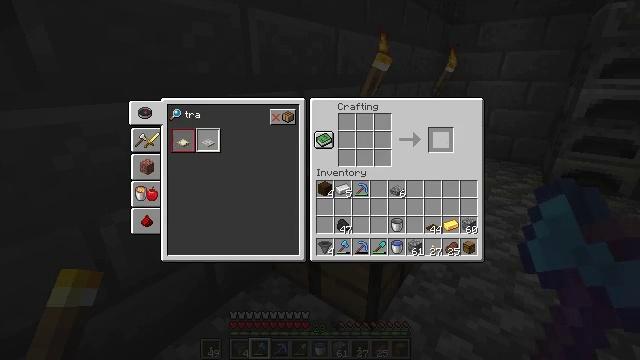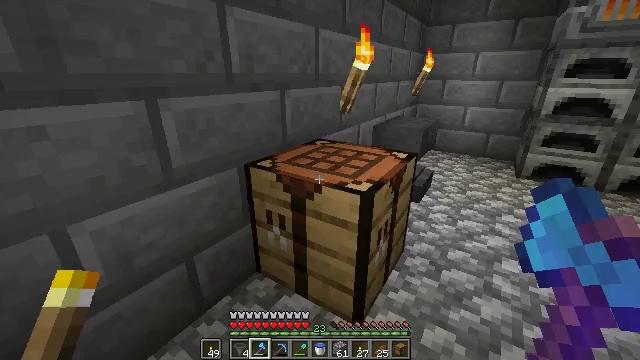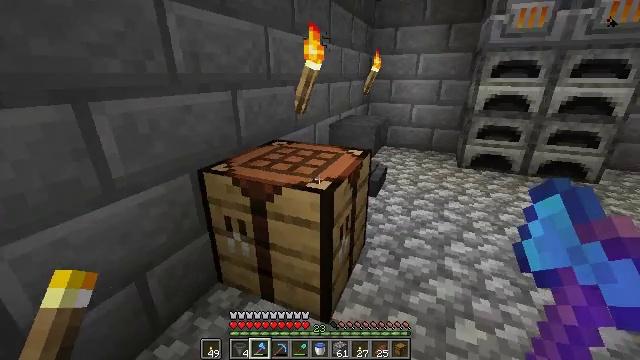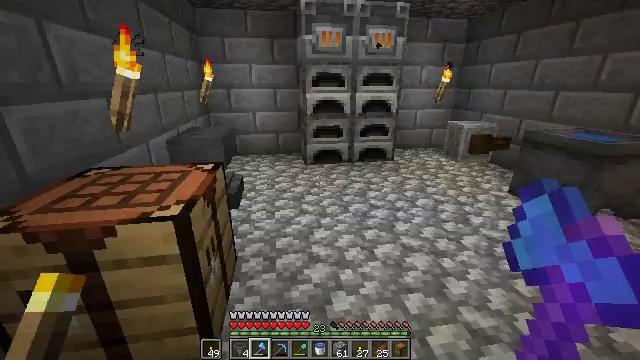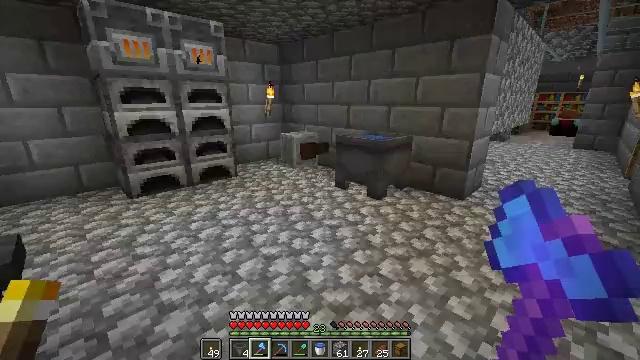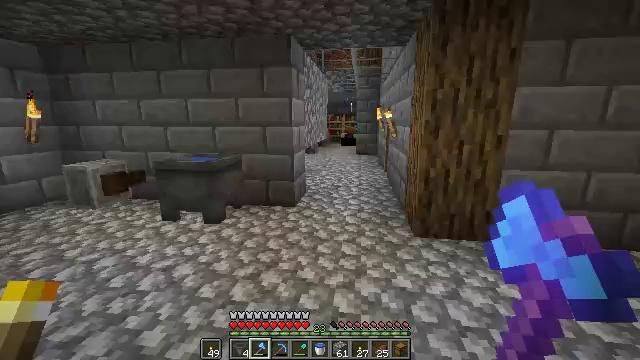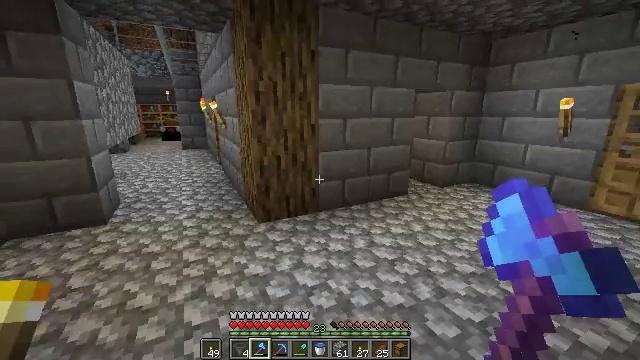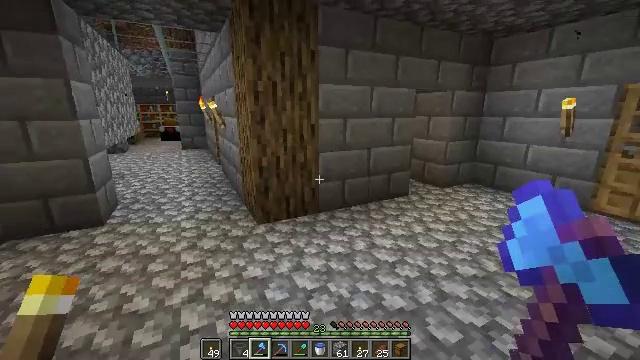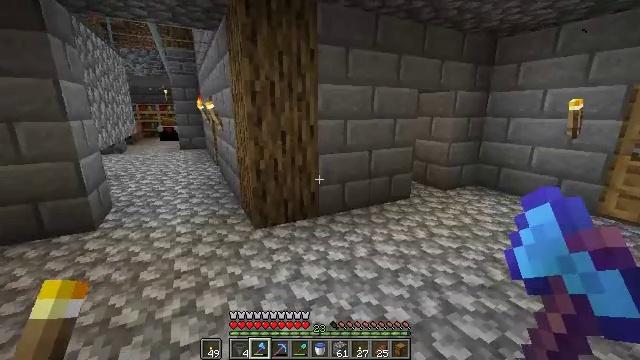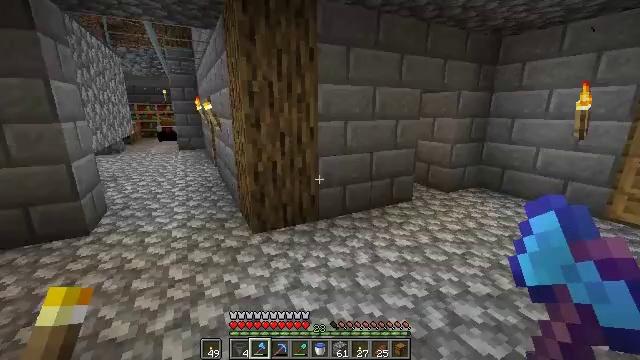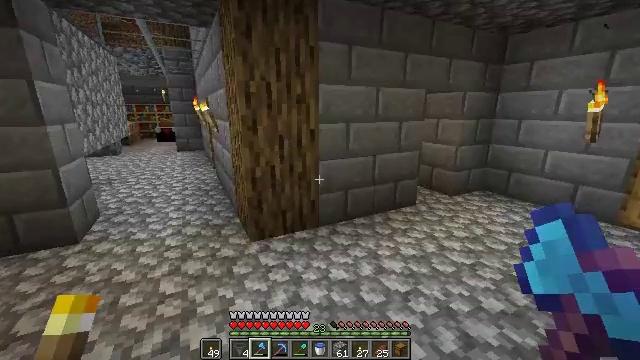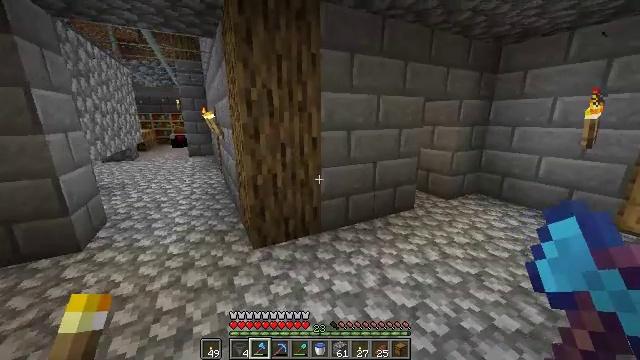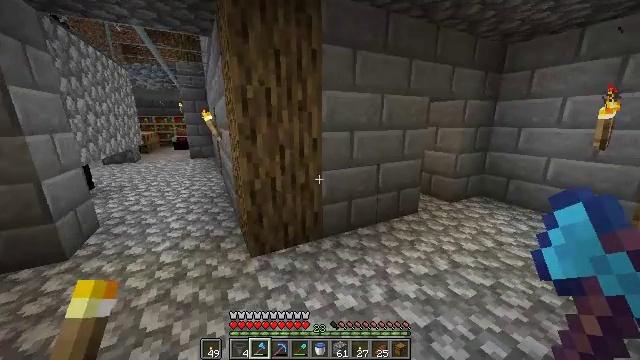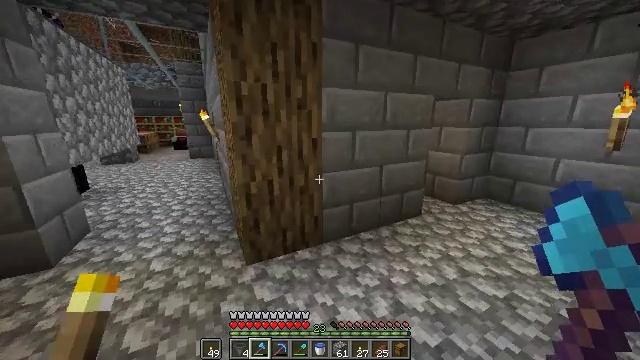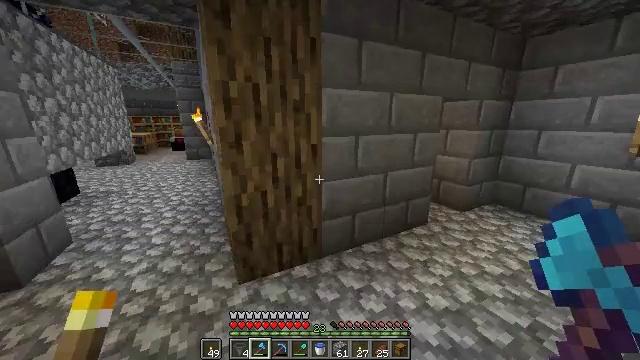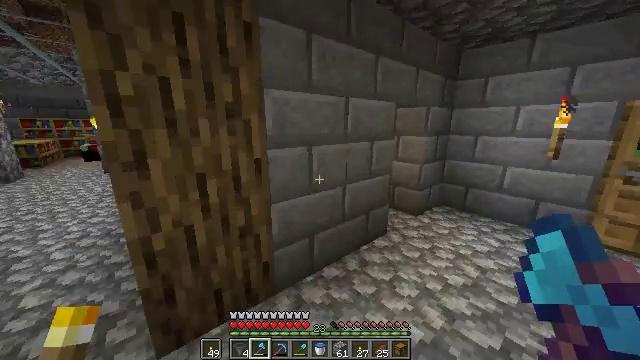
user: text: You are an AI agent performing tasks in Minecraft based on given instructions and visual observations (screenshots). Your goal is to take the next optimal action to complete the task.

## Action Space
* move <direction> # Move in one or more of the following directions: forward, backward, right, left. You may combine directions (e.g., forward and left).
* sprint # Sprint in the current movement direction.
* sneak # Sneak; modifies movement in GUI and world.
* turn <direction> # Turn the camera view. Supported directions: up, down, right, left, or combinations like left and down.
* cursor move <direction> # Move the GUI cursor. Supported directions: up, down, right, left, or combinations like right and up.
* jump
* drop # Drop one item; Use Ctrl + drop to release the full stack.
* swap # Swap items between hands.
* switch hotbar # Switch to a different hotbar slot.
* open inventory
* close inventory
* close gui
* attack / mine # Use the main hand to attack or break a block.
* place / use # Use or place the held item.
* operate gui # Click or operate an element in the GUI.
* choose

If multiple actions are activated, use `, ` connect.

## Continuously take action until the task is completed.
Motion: motion action
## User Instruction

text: Make a dark oak trapdoor on the crafting table.
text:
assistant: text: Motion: cursor move right
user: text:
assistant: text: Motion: turn right, close gui
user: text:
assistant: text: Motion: turn right and up
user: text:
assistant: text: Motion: turn right and up
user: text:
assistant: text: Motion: turn right and up
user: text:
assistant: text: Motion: turn right and down
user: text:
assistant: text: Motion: move forward
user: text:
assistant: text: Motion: move forward
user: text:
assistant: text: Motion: move forward, sprint
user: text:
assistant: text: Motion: move forward, sprint
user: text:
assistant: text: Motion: move forward, sprint
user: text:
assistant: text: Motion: move forward, sprint
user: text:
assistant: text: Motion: move forward, sprint
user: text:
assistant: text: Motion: move forward, sprint
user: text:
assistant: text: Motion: move forward, sprint, turn right
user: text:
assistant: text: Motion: move forward and move right, sprint, turn right and up
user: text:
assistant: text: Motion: move forward and move right, sprint
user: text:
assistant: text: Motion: move forward and move right, sprint
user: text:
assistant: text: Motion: move forward and move right, sprint, turn left and down
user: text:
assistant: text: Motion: move forward, sprint
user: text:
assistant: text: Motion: move forward, sprint
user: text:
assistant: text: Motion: move forward, sprint
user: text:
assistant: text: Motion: move forward, sprint
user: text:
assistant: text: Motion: move forward, sprint
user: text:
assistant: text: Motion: move forward, sprint
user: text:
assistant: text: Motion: move forward, sprint, turn left
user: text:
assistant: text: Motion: move forward, sprint, turn left and down
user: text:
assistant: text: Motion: move forward, sprint, turn left and down
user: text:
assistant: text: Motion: move forward, sprint, turn left and down
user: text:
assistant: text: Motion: move forward, sprint, turn left and down